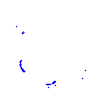
Particle: kaon